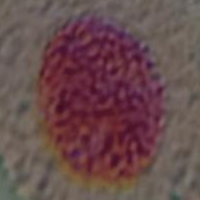
Label: prophase